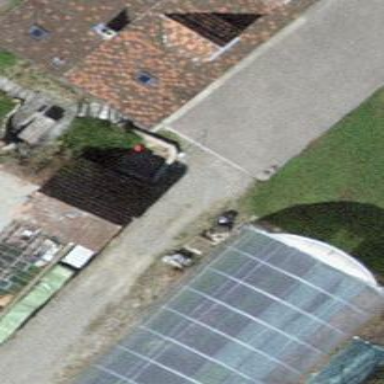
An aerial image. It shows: Greenhouse.